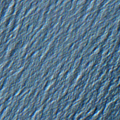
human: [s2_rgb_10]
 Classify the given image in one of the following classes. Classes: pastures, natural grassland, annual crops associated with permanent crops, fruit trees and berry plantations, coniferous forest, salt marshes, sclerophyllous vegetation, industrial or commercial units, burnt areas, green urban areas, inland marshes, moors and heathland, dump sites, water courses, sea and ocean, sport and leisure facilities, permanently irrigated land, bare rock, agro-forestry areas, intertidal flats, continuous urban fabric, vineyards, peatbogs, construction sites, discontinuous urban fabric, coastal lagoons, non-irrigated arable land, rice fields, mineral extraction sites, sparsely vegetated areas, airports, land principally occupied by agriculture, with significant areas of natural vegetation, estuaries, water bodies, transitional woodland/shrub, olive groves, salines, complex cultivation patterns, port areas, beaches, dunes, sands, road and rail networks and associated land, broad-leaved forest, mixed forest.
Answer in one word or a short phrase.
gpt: sea and ocean